Field crop: maize
Growth stage: 2
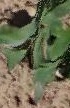
Species: maize